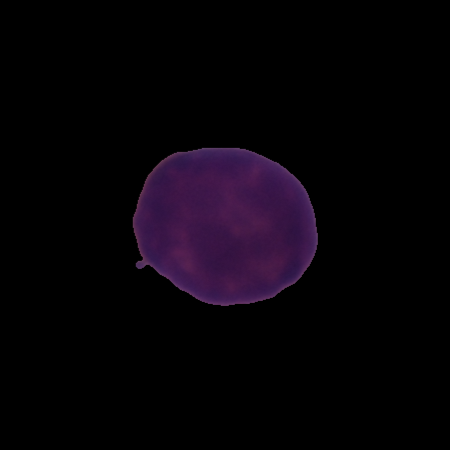
Label: healthy